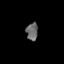
Tissue: prostate
Cell type: T cells
Senescence score: 0.3608
Nuclear area (px): 199
Mean DAPI intensity: 105.246